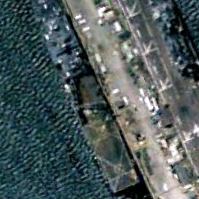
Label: combat